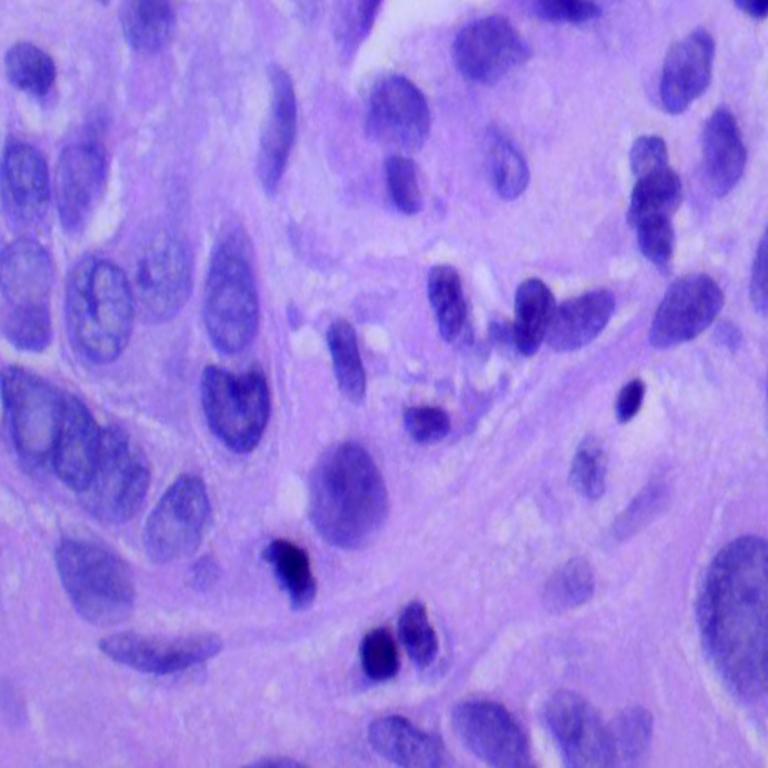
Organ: lung
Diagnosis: squamous carcinomas